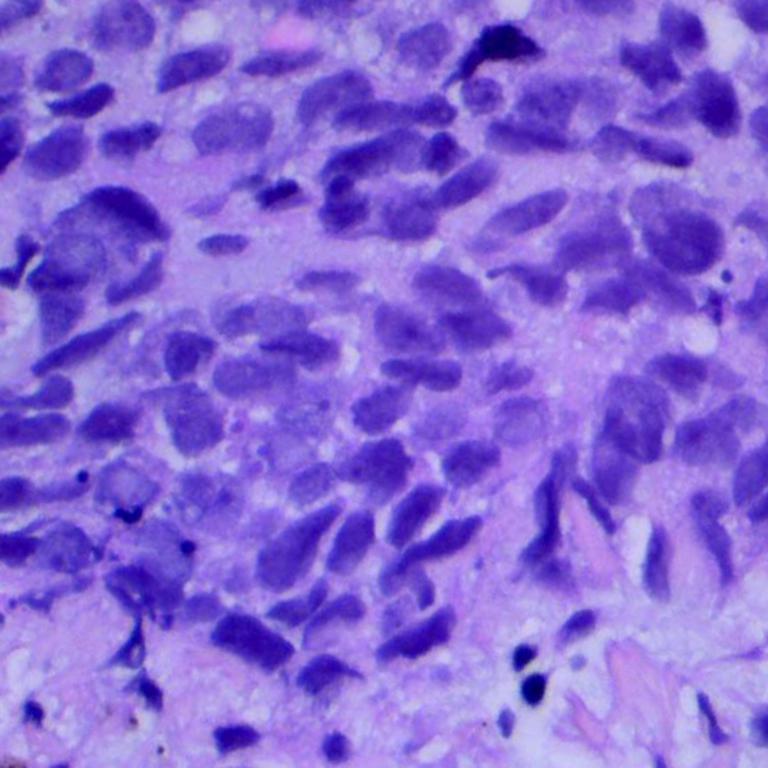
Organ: lung
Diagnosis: squamous carcinomas